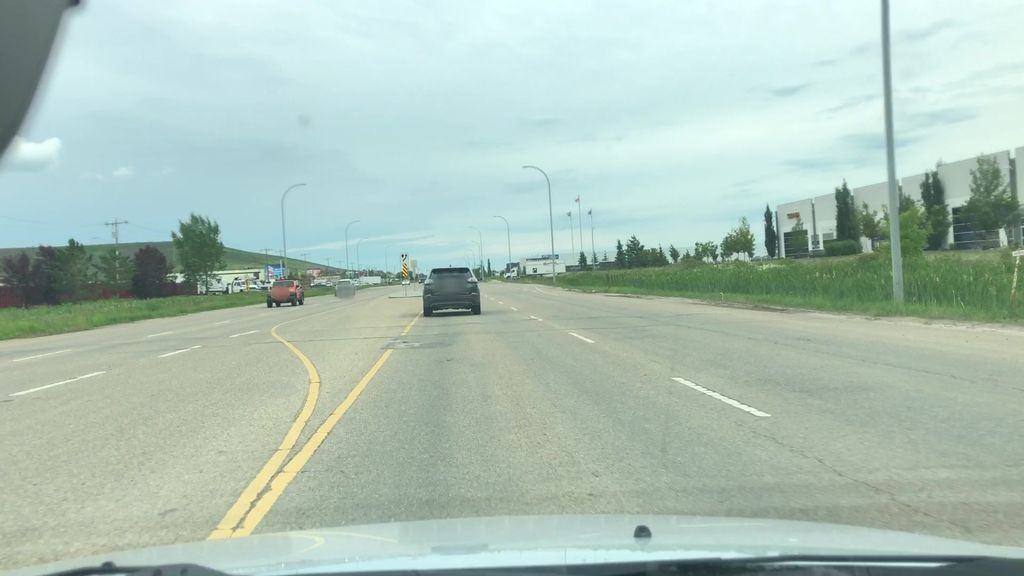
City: edmonton